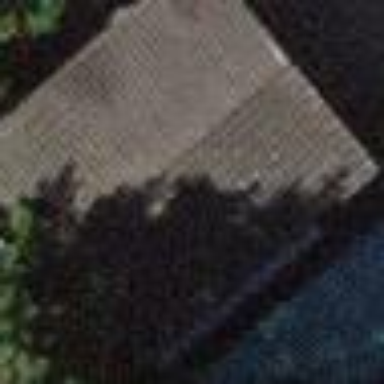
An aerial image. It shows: Garage building.